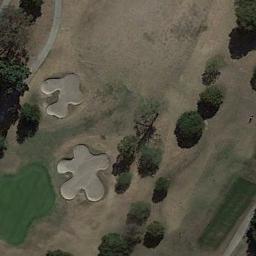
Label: golf_course